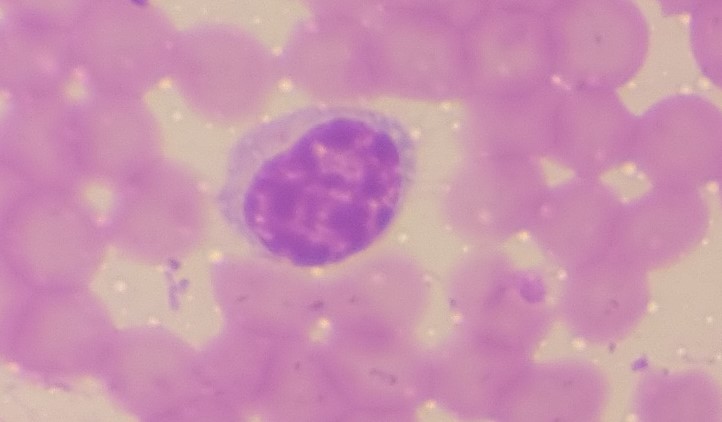
White blood cell type: Lymphocyte